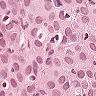
Metastatic tissue present: yes